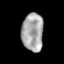
Tissue: prostate
Cell type: Epithelial cells
Senescence score: 0.311
Nuclear area (px): 804
Mean DAPI intensity: 166.915